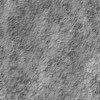
Label: not_dusty